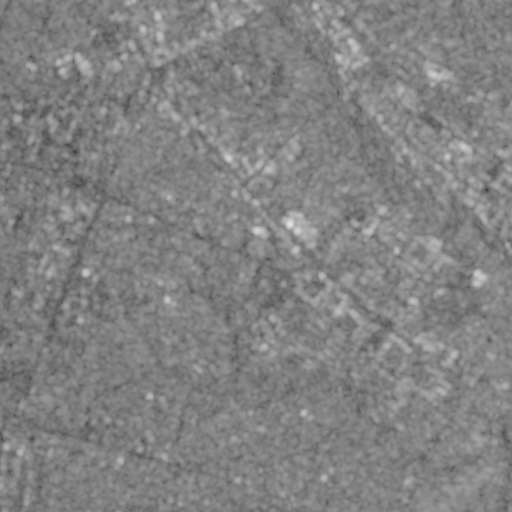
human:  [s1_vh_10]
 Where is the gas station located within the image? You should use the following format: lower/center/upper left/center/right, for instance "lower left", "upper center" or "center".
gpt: The gas station is located in the center left of the image.
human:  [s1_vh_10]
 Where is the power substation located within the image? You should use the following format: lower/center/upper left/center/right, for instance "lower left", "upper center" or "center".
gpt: The power substation is located in the upper left of the image.
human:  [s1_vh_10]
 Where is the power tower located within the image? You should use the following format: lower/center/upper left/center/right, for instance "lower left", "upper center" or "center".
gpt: There is no power tower in the image.

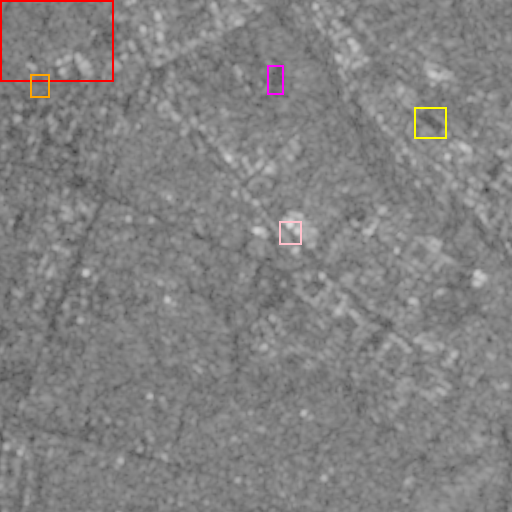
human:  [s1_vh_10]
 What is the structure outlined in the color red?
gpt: The structure outlined in red is a park.
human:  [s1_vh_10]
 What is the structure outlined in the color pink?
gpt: The structure outlined in pink is a parking lot.
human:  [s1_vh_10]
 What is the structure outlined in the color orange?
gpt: The structure outlined in orange is a power substation.
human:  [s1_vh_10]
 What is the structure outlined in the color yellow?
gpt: The structure outlined in yellow is a stadium.
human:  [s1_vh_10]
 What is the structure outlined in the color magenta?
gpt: The structure outlined in magenta is a track.
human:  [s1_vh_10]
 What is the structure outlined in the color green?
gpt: There is no green outline.